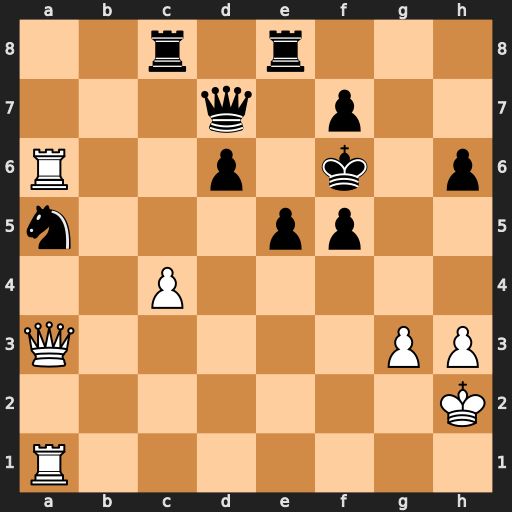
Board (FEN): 2r1r3/3q1p2/R2p1k1p/n3pp2/2P5/Q5PP/7K/R7
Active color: w
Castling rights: -
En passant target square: -
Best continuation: Rxd6+ Qxd6 Qxd6+